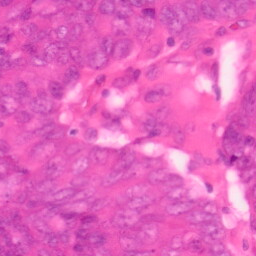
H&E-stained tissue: Colon